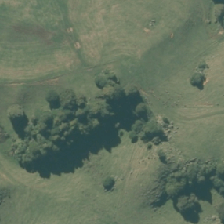
Land cover: broadleaved_indigenous_hardwood